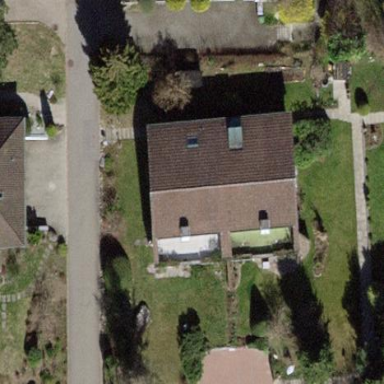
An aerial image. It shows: Semidetached house with gabled roof.